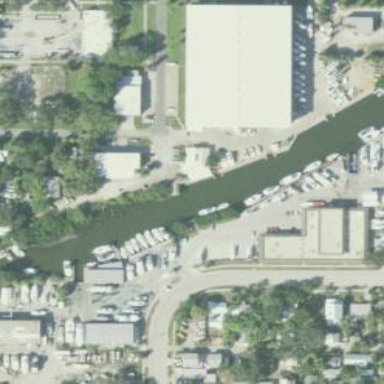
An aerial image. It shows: Boatyard located near waterway.